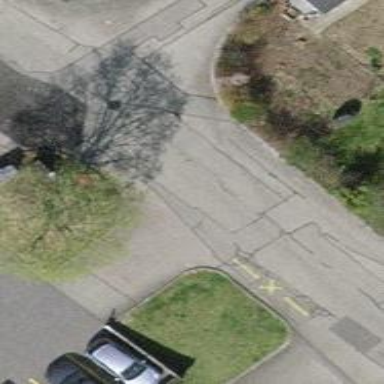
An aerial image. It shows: Road serving as parking aisle.